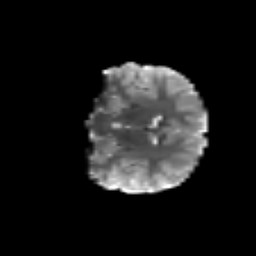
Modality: T2w
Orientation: coronal
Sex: female
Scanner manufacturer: siemens
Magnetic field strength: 3 T
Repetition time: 5 s
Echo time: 0.071 s